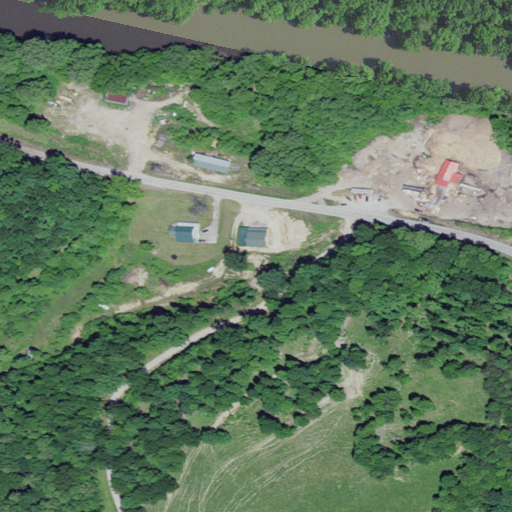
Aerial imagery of valley in Kentucky named Workman Hollow containing deciduous forest, low intensity development, open development, pasture, open water, medium intensity development, shrub, high intensity development, and grassland